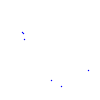
Particle: kaon